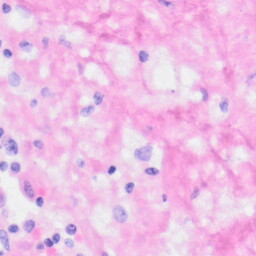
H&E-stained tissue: Kidney